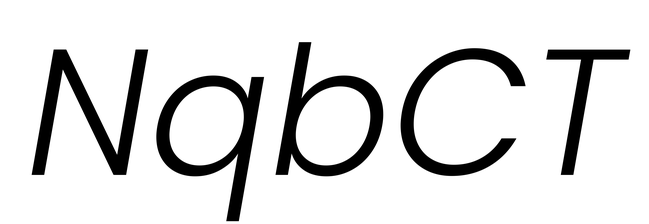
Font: Poppins-LightItalic